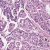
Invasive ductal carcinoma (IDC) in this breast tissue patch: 1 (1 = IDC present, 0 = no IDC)